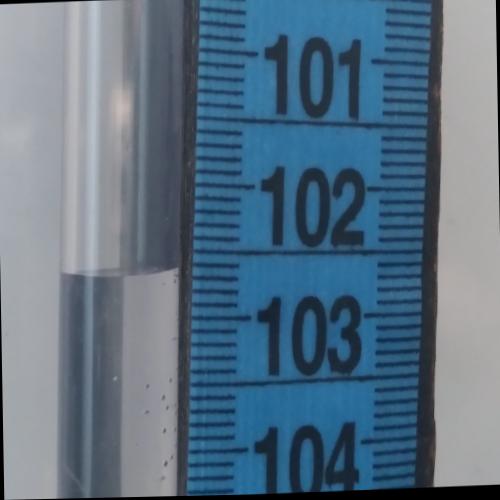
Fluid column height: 102.6 cm